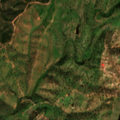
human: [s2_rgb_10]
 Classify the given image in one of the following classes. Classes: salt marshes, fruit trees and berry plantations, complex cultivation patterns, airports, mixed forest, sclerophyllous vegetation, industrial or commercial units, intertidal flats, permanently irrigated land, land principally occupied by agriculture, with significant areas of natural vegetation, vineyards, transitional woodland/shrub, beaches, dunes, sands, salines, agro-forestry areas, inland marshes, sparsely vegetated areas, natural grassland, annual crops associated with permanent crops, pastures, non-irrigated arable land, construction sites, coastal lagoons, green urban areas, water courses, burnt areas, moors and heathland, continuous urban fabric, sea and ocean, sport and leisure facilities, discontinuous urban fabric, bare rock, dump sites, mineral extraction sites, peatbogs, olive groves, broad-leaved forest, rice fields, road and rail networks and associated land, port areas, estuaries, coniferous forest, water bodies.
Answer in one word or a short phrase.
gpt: non-irrigated arable land, agro-forestry areas, broad-leaved forest, coniferous forest